Question: I have an app that query data from a class in Parse.com.
I'm able to populate the table correctly.
How can i add a Pull to Refresh to refresh the tableview ?
Thanks!

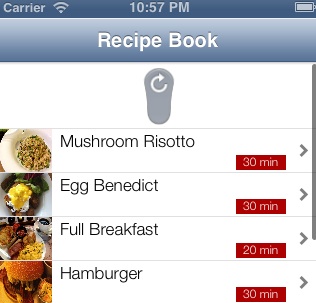
Answer: 1. Add the refresh control, making your datasource-providing class the target.
2. When the refresh action triggers, invoke the parse query code you already have working to fetch from parse. That query must already reloadData when it is done.
3. Add a line to that completion block to tell your refresh control to endRefreshing.
EDIT - most of the time, the view controller containing the table is also the table's datasource. If that's the case, then create the refresh control in that same view controller's 'viewDidLoad' method.
'''
UIRefreshControl *refreshControl = [[UIRefreshControl alloc] init];
[refreshControl addTarget:self
action:@selector(refresh:)
forControlEvents:UIControlEventValueChanged];
'''
Set the target to 'self' and in that same class implement the selector refresh, which will have a signature like this:
'''
- (void)refresh:(UIRefreshControl *)control {
// step two: from here, invoke the same parse query code you have working
}
'''